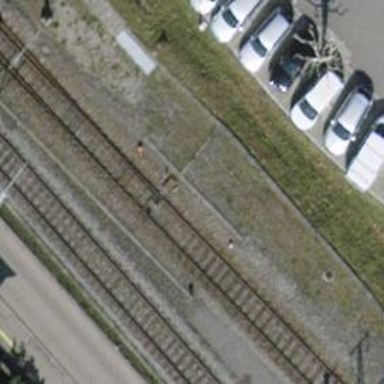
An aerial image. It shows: Railway switch.